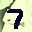
Label: 7